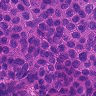
Metastatic tissue present: yes